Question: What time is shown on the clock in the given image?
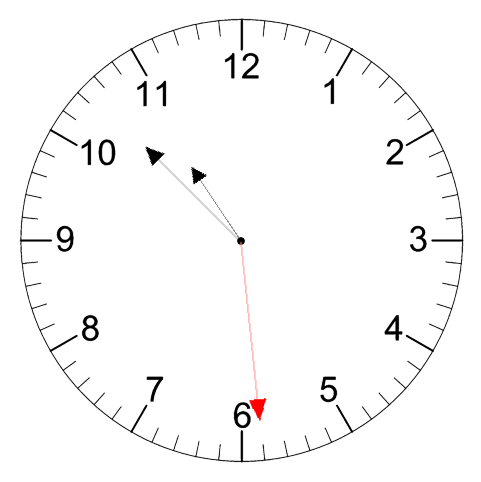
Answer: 10:52:29